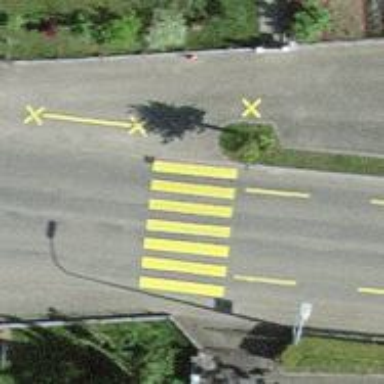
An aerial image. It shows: Crossing on the road.